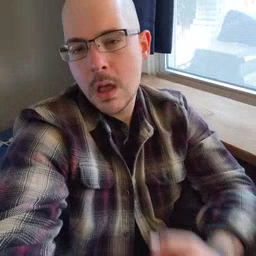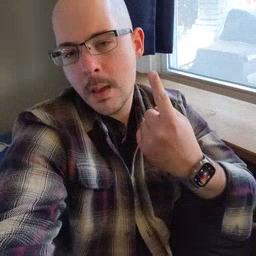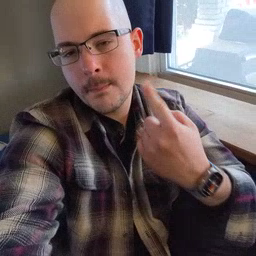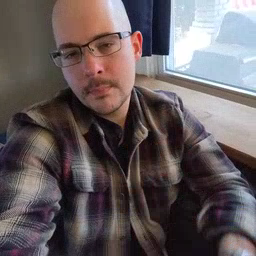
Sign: up